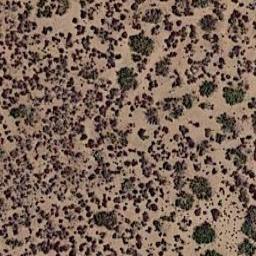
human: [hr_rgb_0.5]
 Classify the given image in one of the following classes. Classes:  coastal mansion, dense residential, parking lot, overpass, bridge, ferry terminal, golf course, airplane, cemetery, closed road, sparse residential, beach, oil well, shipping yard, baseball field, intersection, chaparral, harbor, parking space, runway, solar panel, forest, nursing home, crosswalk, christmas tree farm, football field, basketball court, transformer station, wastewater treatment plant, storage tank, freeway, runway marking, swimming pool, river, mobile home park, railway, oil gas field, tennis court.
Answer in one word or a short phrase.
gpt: chaparral